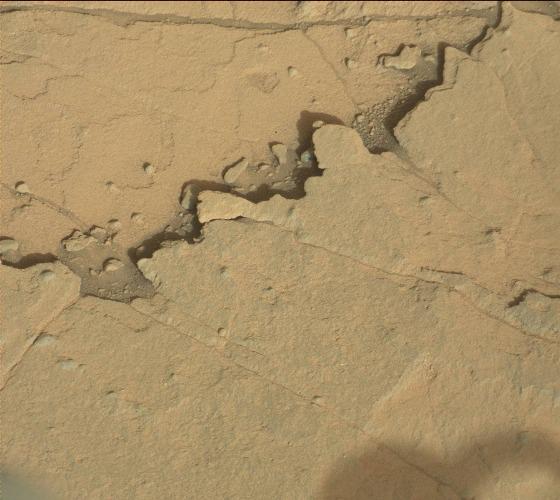
Terrain classes present: Bedrock, Shadow, Sky / Distant Mountains